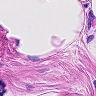
Metastatic tissue present: no